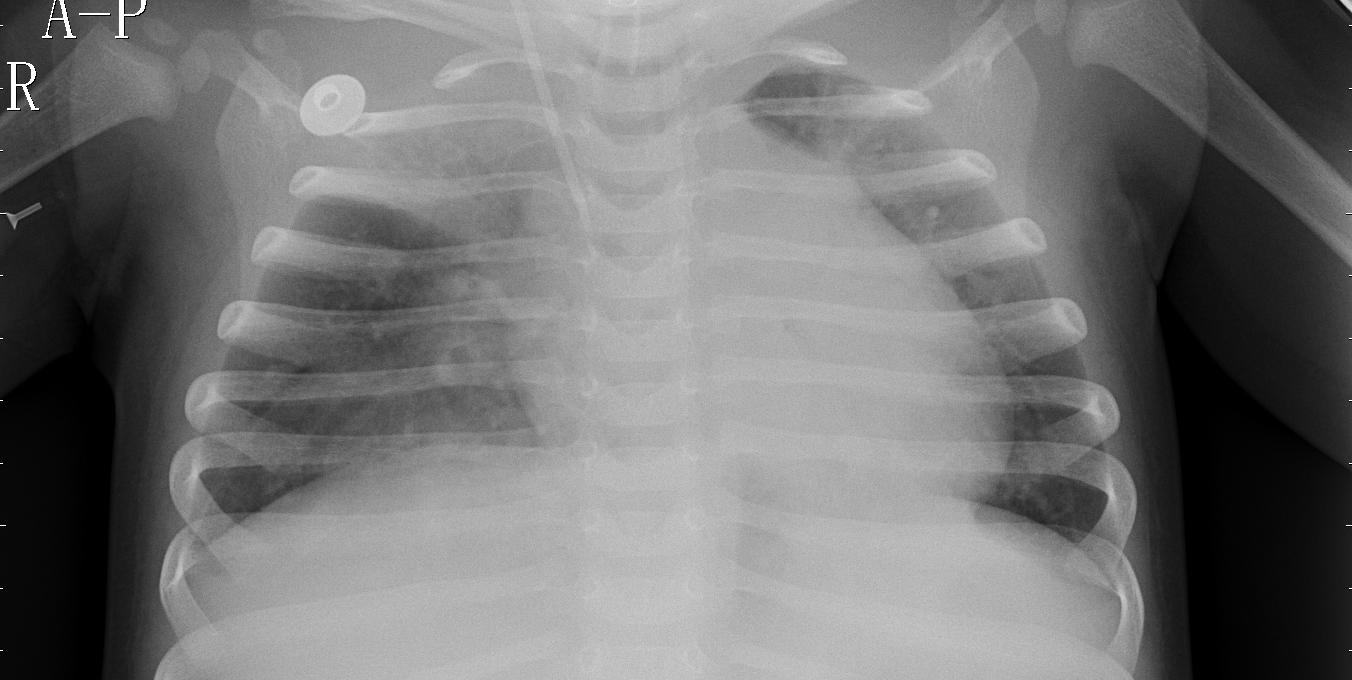
Diagnosis: PNEUMONIA